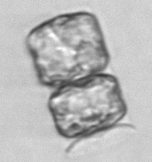
Label: Lauderia_annulata